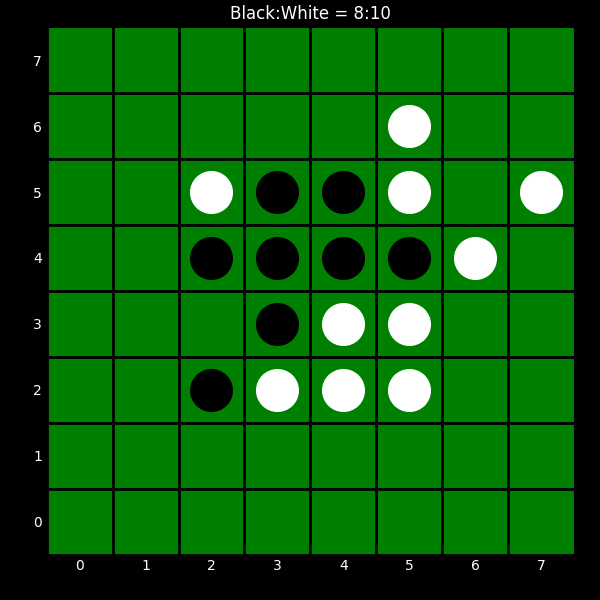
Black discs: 8
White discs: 10